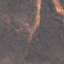
Land use / land cover class: HerbaceousVegetation